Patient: sex F, age 44
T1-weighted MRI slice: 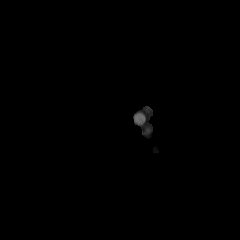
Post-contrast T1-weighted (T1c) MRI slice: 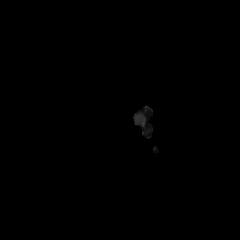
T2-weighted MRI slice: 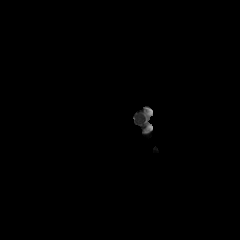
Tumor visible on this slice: no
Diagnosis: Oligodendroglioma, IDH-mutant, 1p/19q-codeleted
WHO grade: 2